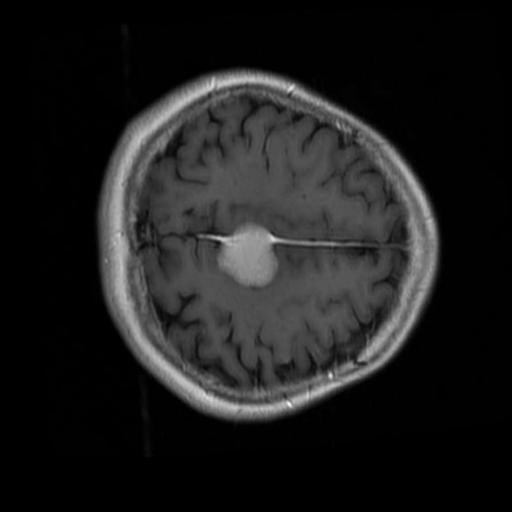
Label: brain_menin